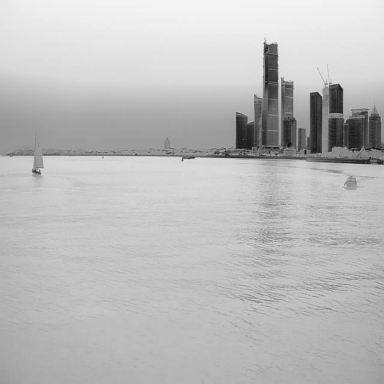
There is a sailboat in the infrared image.